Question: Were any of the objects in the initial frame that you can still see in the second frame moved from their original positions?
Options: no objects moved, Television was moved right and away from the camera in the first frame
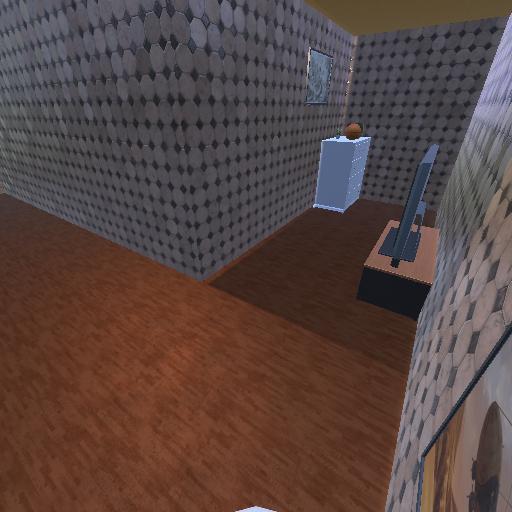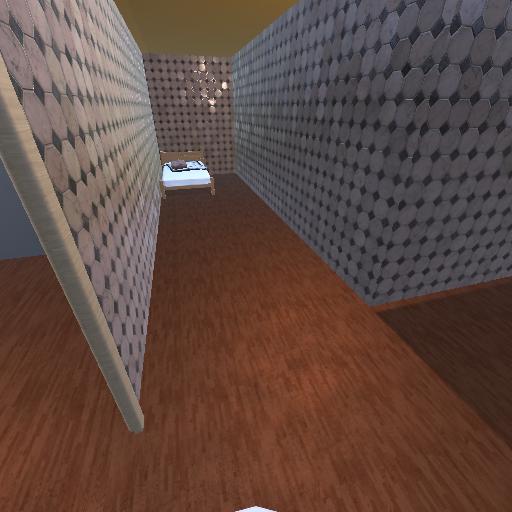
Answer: no objects moved